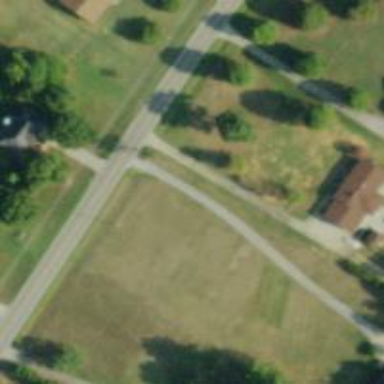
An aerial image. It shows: Driveway.